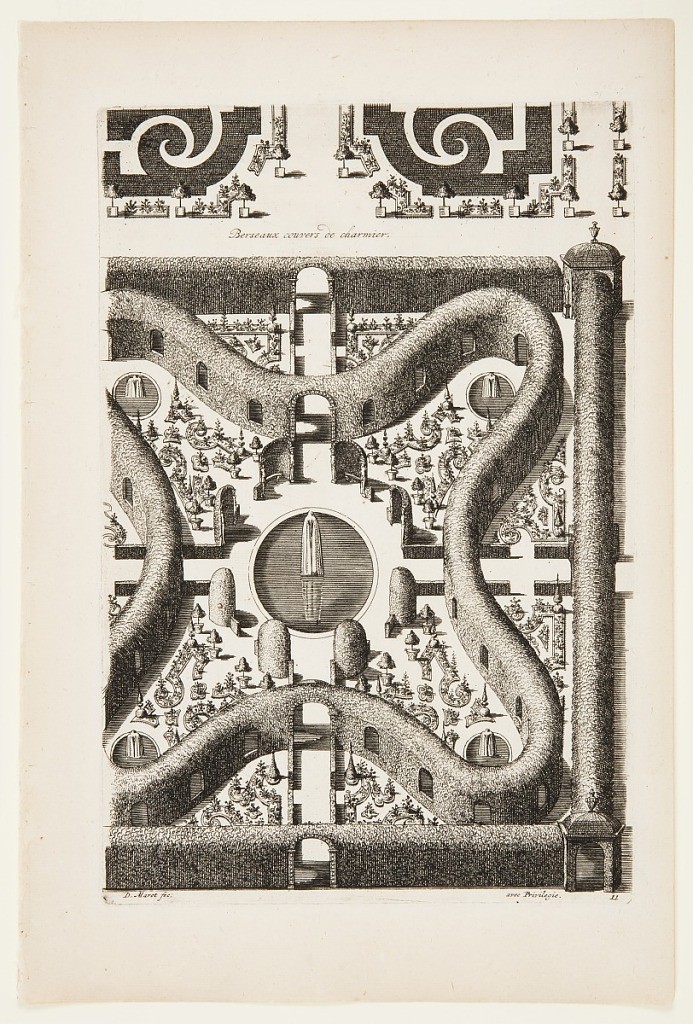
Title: Design for a Garden Parterre of Cut Grass and Colored Gravel, from Nouveaux Livre de Parterres (New Book of Garden Beds) from Oeuvres du Sr. Marot
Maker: Daniel Marot, French, active in the Netherlands and England, 1661–1752
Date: ca. 1700
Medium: Etching on cream laid paper
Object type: Print
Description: Garden design with four curved points and fountain with statue at center.